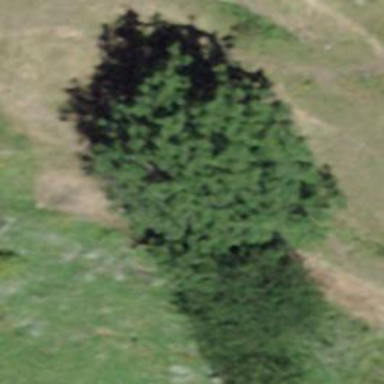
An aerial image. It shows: Forest area.